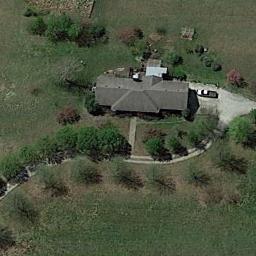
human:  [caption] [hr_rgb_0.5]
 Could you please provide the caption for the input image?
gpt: In sparse residential areas there are several houses of different sizes and many green trees surrounded by grass .

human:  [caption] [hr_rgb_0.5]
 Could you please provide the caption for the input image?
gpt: There are circular swimming pools beside this house .

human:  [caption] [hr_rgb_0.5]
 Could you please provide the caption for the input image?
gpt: The sparse residential is on the grass next to some trees and a road .

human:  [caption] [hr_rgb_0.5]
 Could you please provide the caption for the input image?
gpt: A  building in a sparse residential .

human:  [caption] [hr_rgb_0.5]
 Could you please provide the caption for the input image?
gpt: A sparse residential area with some green bushes and a black building .